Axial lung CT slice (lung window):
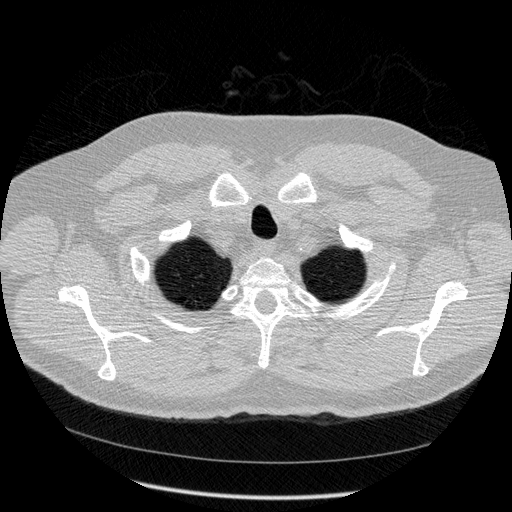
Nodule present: no